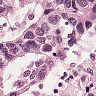
Metastatic tissue present: yes